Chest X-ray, AP view. Patient: 76 years old, sex F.
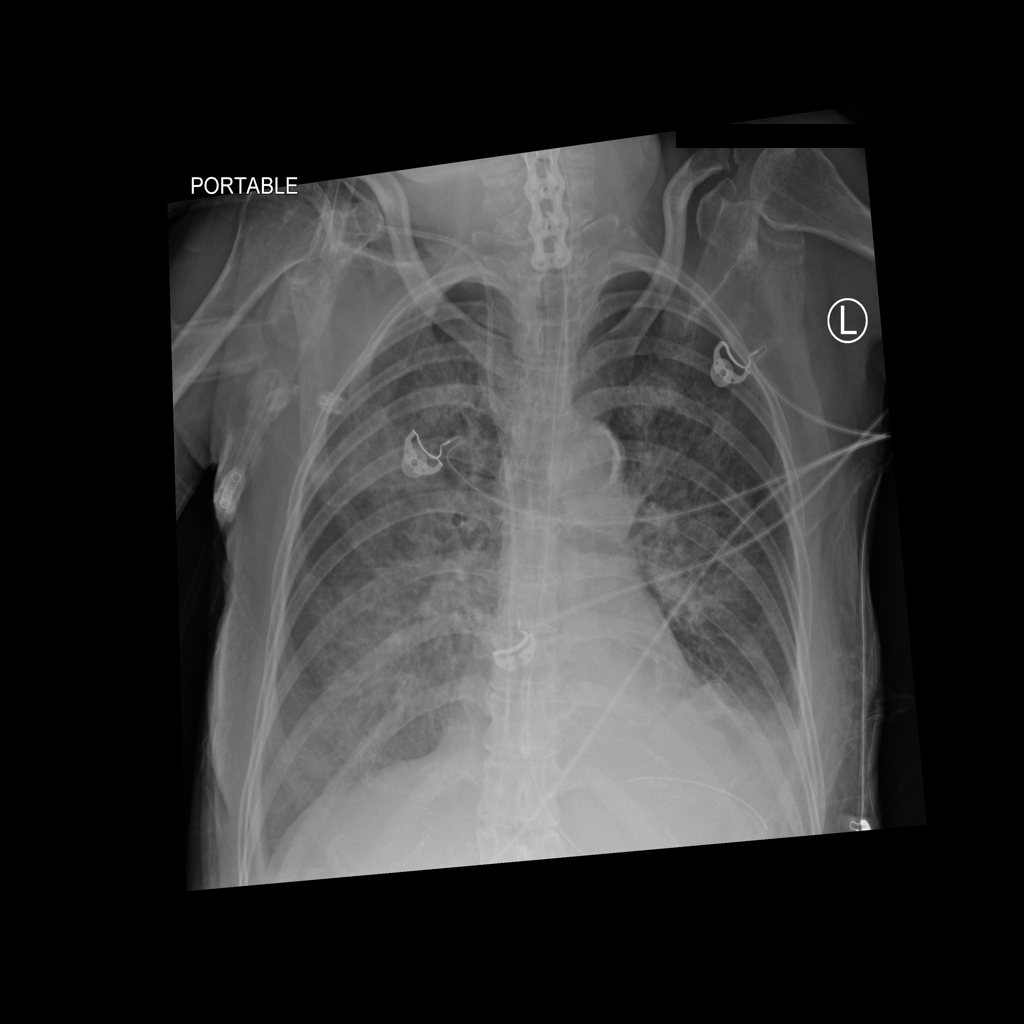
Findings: Atelectasis, Consolidation, Edema, Effusion